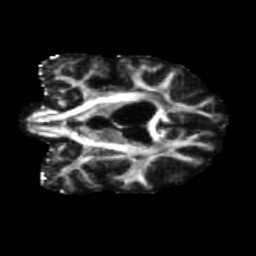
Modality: FA
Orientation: coronal
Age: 63
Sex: female
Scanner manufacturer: siemens
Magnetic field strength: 3 T
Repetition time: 5.47 s
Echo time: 0.0854 s